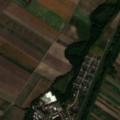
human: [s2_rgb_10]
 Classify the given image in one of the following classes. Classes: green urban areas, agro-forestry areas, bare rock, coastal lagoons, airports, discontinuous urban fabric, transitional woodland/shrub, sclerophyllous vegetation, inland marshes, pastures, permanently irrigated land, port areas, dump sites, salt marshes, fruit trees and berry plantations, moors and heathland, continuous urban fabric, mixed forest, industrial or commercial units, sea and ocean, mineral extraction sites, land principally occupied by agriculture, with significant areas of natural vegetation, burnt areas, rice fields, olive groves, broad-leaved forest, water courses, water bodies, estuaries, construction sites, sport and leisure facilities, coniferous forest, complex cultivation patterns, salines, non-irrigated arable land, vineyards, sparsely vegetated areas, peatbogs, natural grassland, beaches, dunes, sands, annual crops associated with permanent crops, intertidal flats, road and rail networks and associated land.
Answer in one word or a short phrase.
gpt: discontinuous urban fabric, non-irrigated arable land, land principally occupied by agriculture, with significant areas of natural vegetation, broad-leaved forest